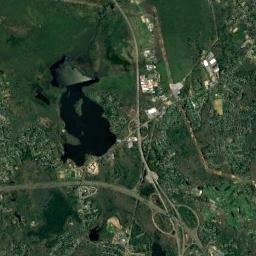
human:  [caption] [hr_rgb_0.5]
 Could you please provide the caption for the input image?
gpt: The lake was long and thin .

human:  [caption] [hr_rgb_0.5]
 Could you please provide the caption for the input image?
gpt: The lake is next to some towns and the water is dark blue .

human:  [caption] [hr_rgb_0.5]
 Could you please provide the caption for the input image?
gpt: There is an irregular blue lake on the ground with green vegetation, And there are buildings by the lake .

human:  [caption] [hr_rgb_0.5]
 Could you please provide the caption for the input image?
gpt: There are many roads of different lengths beside the lake .

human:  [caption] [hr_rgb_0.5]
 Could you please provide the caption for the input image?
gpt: There are green meadows and some buildings around the lake .